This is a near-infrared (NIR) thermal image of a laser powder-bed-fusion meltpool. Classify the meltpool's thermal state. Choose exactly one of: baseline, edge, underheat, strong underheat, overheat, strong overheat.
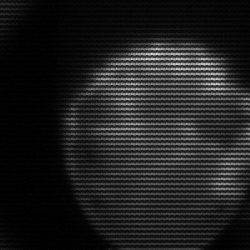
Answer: edge